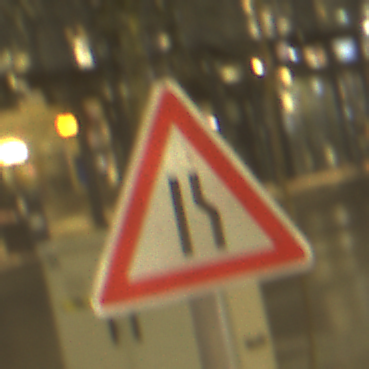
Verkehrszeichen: EinseitigVerengteFahrbahnRechts
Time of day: Night
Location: Outdoor (Urban)
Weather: Overcast
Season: NotSpecified
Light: Artificial